Question: So, I have a binarised grayscale image and i want all the x,y points of 0 (dark pixel) in the image.
'''
image = np.random.rand(30,70)
binary = image > 0.70 #thresholding
points = np.asarray(np.where(bin == False))
points = points.reshape(-1,2)
pl.imshow(image,cmap='gray')
pl.scatter(p[:,0],p[:,1])
pl.show()
'''
i am extracting all the indices (x,y coord) in this image where there is 0 or False using 'np.where' but it is not working. Here is the output which is very strange.

Shouldnt it be the blue dots on top of the black pixels? Also why is the blue points outside the dimensions (30*70)?
It seems very simple problem with unexpected results.
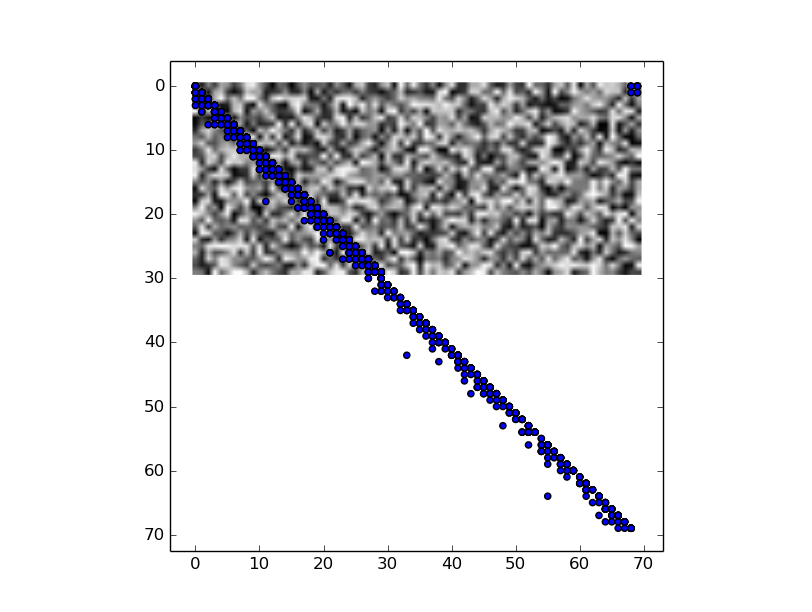
Answer: After fixing your variable names ('binary' and 'points', not 'bin' and 'p'), the only problems I see are that you've done 'points = points.reshape(-1,2)' for no obvious reason (mixing up the coordinates) and that imshowing 'image' and scattering 'points' will have incompatible orientations. Something like
'''
image = np.random.rand(30,70)
binary = image > 0.70 #thresholding
points = np.asarray(np.where(binary == False))
pl.imshow(image,cmap='gray')
pl.scatter(points[1],points[0])
'''
should give